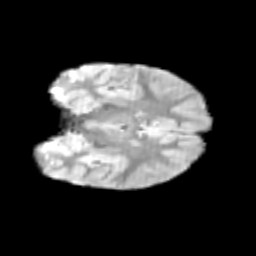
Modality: T2w
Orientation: coronal
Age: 8
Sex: female
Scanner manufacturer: siemens
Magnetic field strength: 3 T
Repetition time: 3.8 s
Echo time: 0.07 s